The plot is a signal-to-image rendering of a rotating shaft's vibration measurement. Diagnose the rotating machine from this image, choosing from: normal, misalignment, unbalance, looseness.
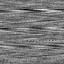
Answer: misalignment